Question: I have a problem with (I need it for Google Maps API v2 support) because it isn't added as library to my project. I imported the Google Play Services project and the appears on my project as a dependency, but doesn't appear. I tried to delete and reinstall Google Play Services on SDK Manager.
In addition google-play-services_lib.jar is missing from . The only available files on that path are and
Could anybody help me on it? Thanks and regards.
Edit: <URL>.
I attached a screenshot.
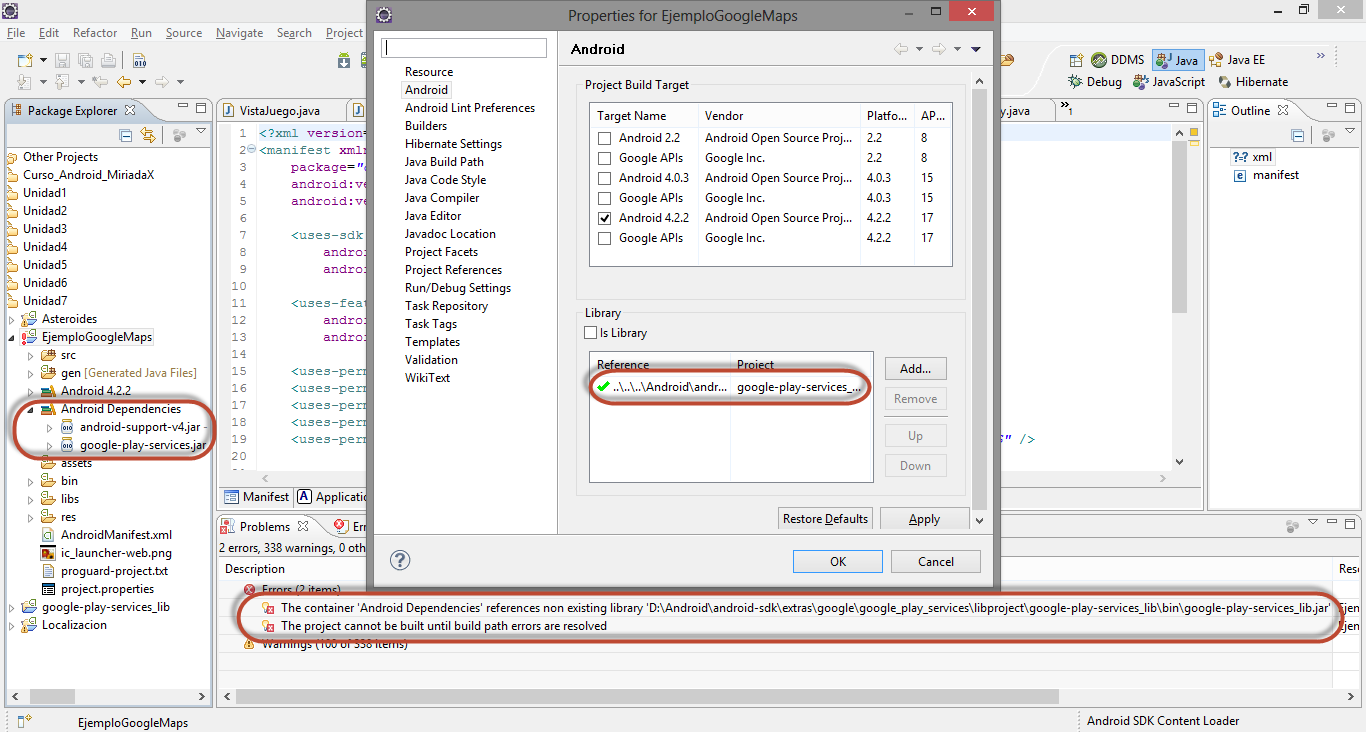
Answer: I solved it (unbelievable) installing JRE 7 (I had JRE 6 installed) and with a rebuild of all the projects on workspace after the installation.